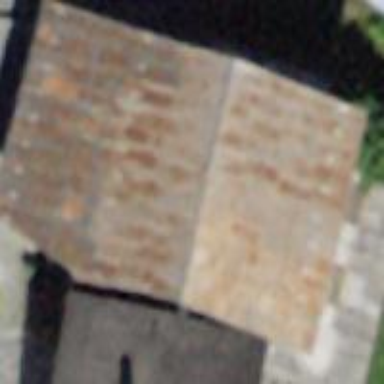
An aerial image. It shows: Shed building.